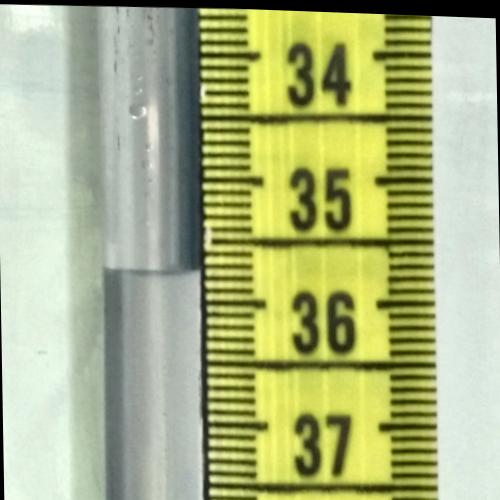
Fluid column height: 35.7 cm